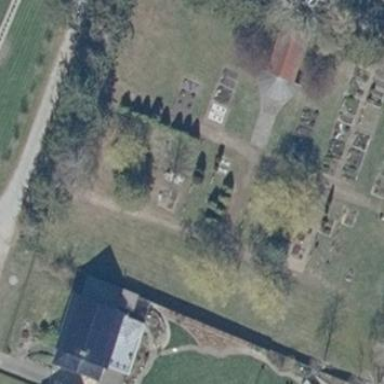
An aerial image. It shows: Cemetery.